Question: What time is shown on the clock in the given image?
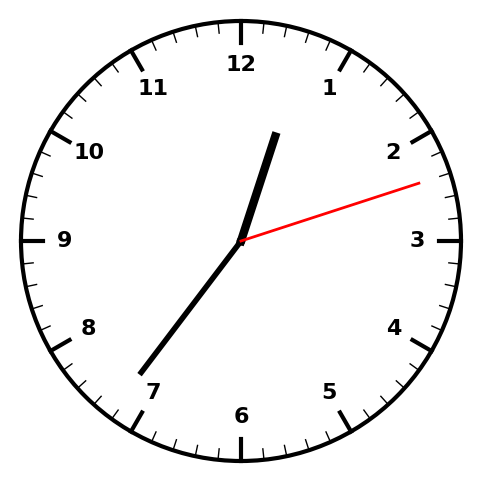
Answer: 12:36:12